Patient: sex F, age 31
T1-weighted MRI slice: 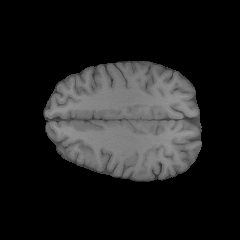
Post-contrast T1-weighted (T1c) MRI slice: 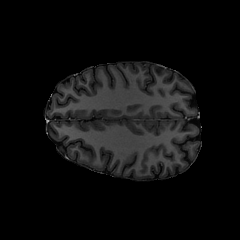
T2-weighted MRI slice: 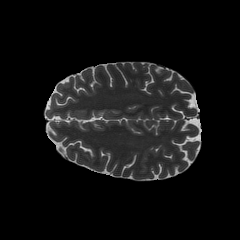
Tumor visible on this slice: no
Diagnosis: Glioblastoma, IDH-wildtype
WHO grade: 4